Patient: sex F, age 26
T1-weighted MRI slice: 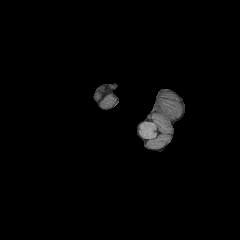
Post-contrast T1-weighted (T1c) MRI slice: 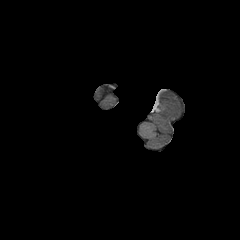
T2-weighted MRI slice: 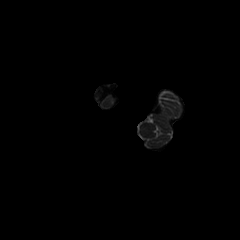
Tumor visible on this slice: no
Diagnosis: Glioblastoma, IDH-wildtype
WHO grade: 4